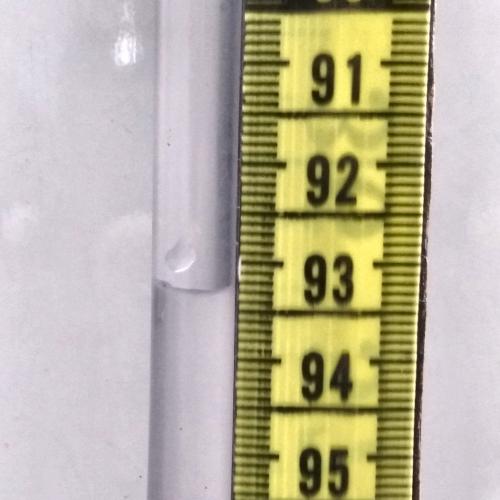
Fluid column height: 93.3 cm